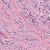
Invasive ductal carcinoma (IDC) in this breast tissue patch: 1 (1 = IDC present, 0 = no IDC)